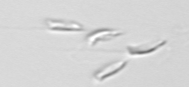
Label: Dinobryon